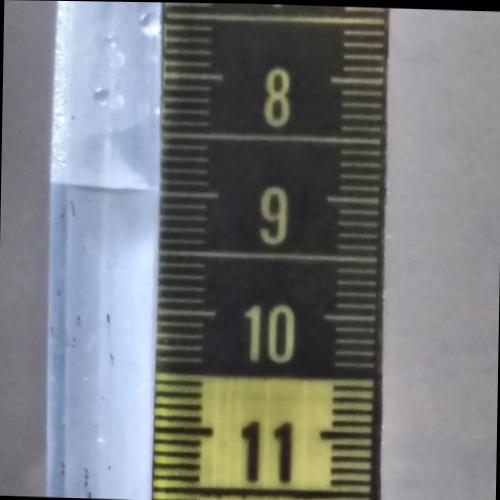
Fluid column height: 9.0 cm